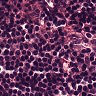
Metastatic tissue present: no